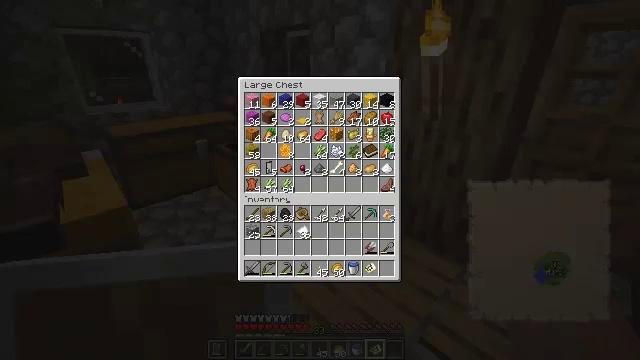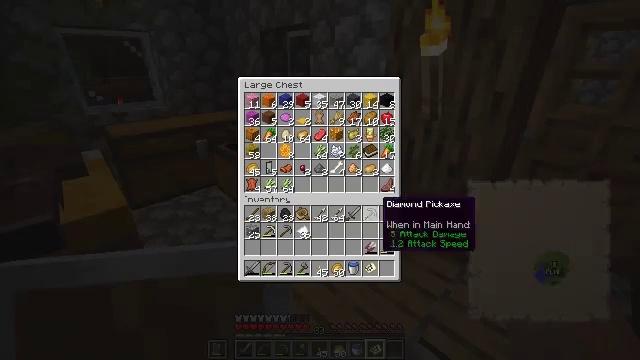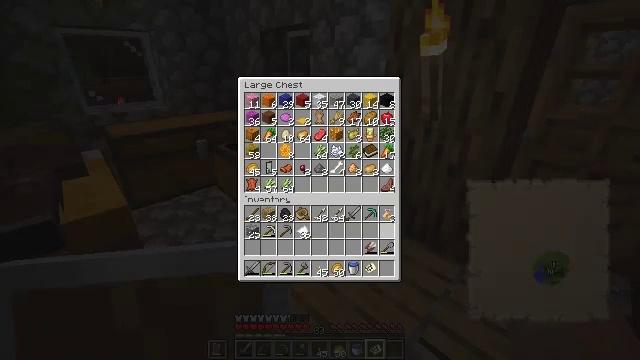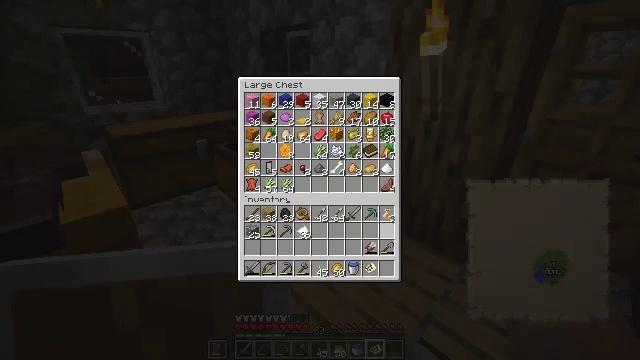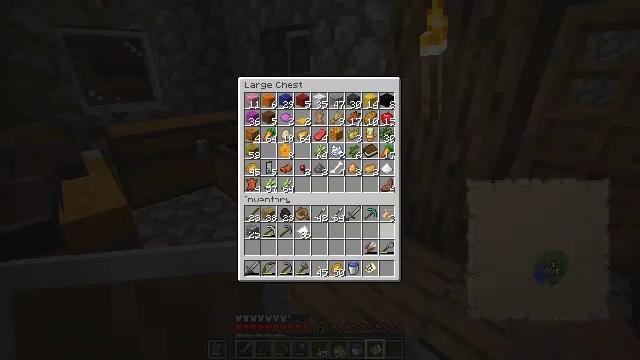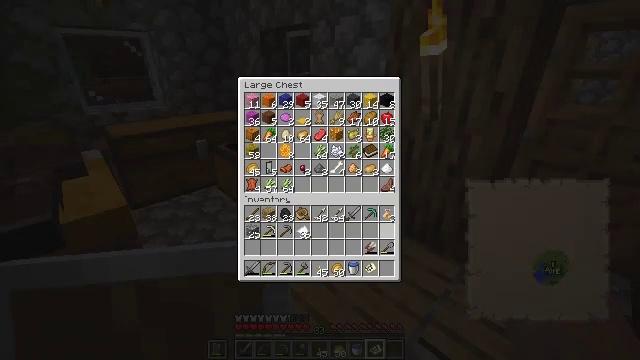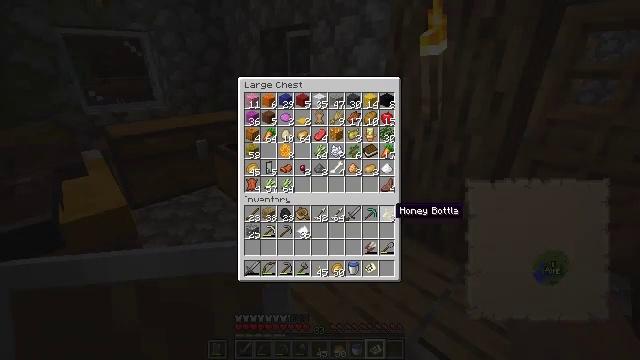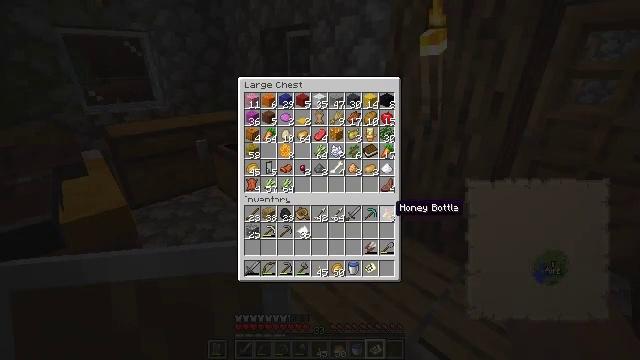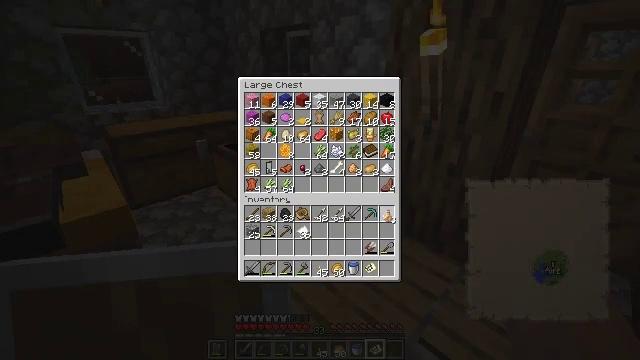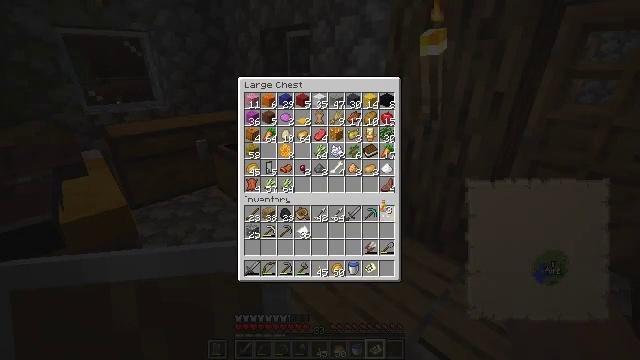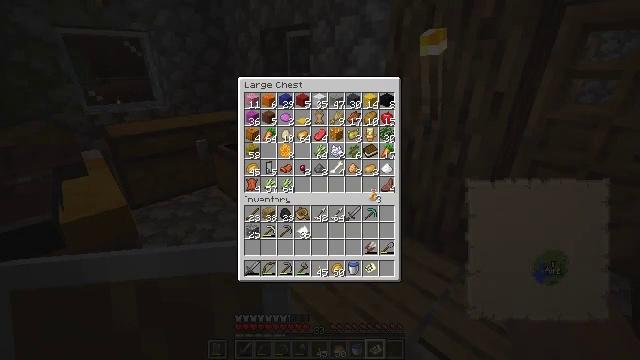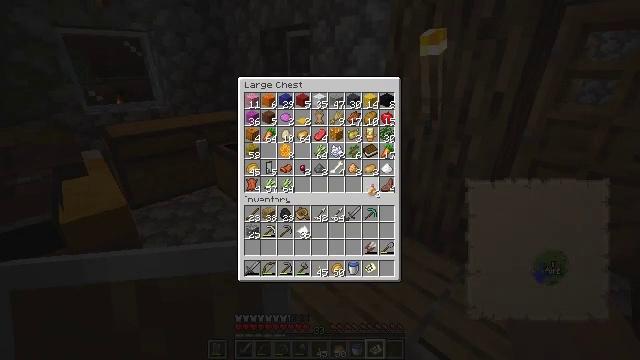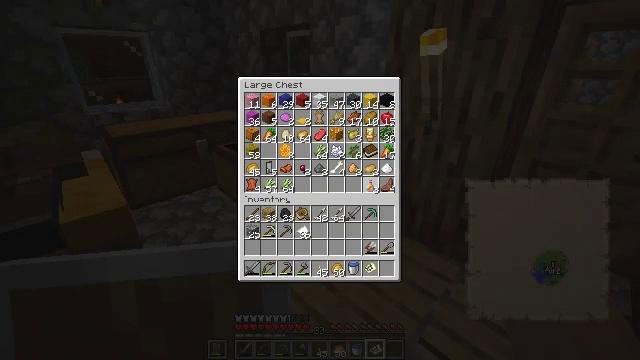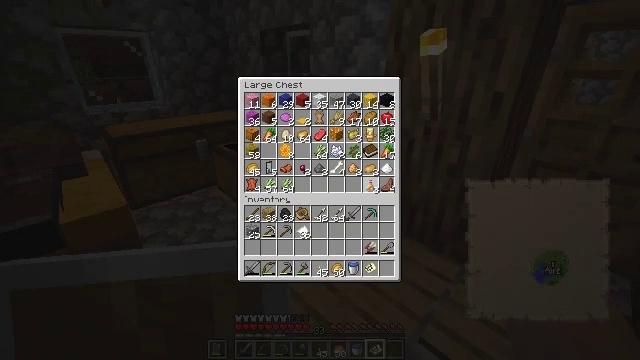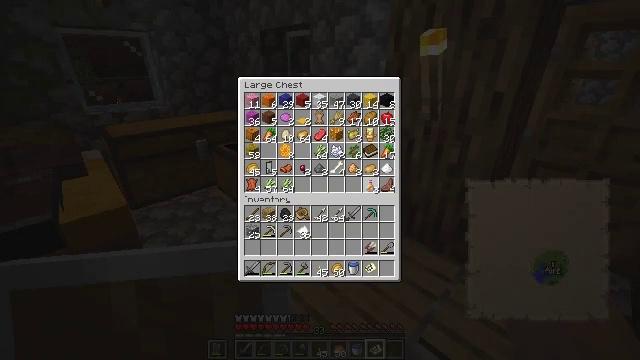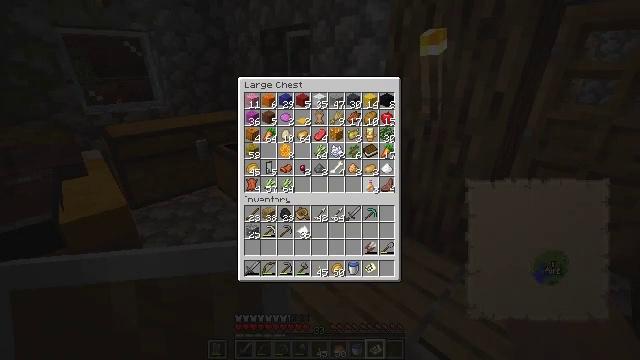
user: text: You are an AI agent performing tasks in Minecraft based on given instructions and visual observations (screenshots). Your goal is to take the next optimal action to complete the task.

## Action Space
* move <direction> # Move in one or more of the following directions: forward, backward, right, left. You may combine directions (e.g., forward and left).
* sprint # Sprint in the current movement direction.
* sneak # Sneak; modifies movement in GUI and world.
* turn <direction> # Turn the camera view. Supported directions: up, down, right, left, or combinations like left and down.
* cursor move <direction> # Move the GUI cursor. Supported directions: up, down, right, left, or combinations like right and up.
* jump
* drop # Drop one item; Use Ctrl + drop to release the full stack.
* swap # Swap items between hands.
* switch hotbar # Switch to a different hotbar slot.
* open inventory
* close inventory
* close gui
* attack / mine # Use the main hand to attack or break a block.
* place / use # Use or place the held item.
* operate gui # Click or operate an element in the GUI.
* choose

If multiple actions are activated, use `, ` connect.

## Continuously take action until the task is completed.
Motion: motion action
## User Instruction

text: Interact with the crafting table to make a beehive.
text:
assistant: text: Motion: sneak, turn right and down
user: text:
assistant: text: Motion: sneak, turn right and down
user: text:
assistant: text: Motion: sneak, turn down
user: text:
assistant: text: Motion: sneak
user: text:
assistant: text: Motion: sneak, turn up
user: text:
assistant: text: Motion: sneak, turn up
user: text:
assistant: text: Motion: no_op
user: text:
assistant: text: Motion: attack / mine
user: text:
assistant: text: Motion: turn up
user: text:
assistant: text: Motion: turn left and up
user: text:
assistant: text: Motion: no_op
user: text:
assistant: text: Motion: no_op
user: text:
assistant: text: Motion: no_op
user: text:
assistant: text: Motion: attack / mine
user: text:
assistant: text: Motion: attack / mine
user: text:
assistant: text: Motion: no_op
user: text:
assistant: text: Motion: no_op
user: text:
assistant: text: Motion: no_op
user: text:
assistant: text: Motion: no_op
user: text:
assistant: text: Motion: no_op
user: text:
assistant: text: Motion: attack / mine
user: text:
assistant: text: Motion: turn left, attack / mine
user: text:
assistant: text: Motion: turn left and up
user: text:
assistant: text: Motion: no_op
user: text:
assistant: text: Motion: no_op
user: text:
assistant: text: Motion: turn left and up
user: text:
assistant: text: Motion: no_op
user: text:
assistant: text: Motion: attack / mine
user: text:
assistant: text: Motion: attack / mine
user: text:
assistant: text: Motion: no_op